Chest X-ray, AP view. Patient: 31 years old, sex M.
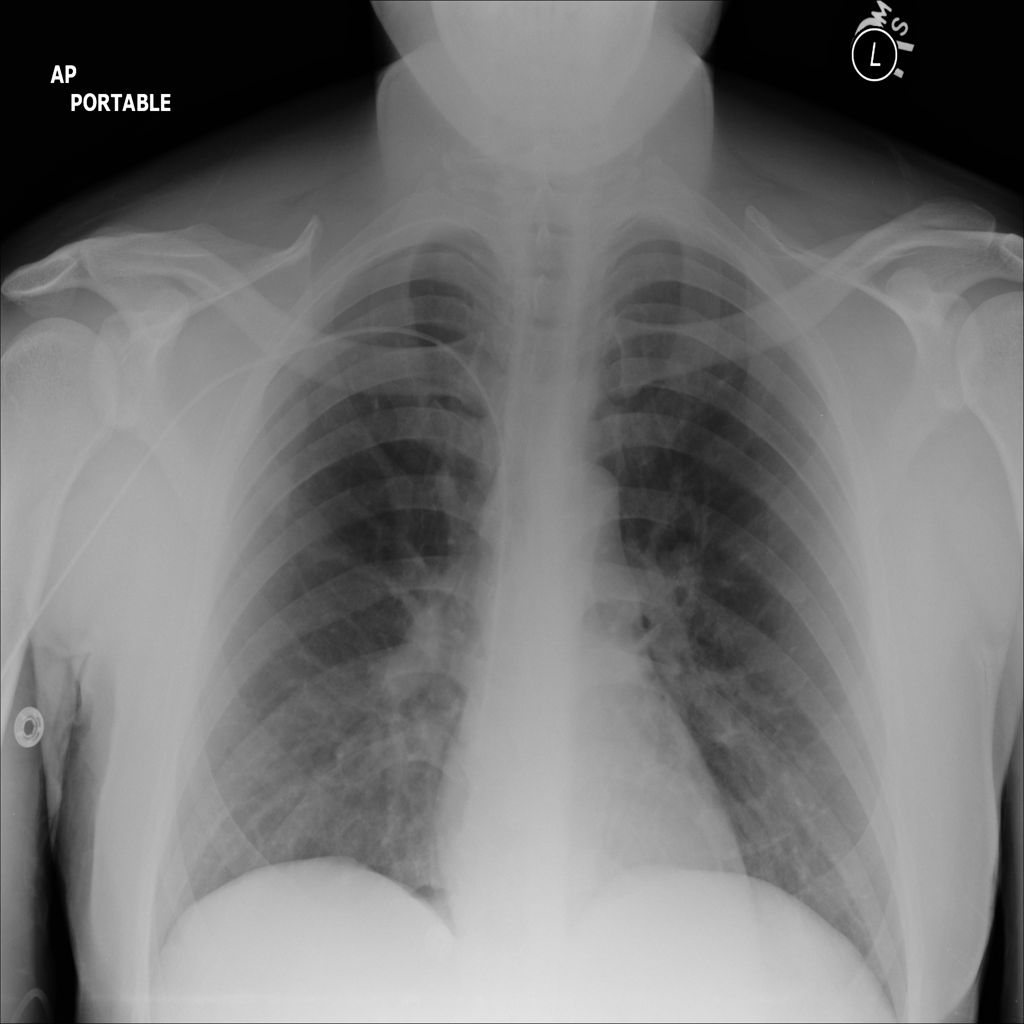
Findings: No Finding